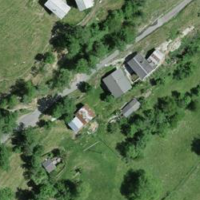
EUNIS habitat code: 52
Species observed at this site:
Echium vulgare